Field crop: tomato
Growth stage: 1
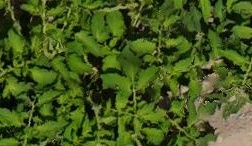
Species: tomato